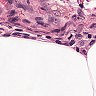
Metastatic tissue present: no